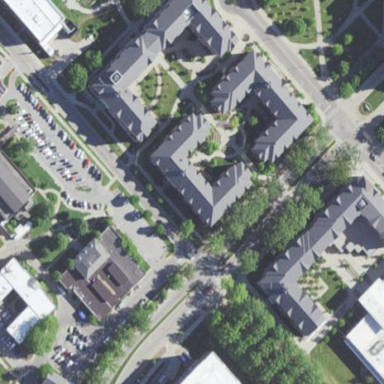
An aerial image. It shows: University building.